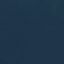
Land use / land cover class: SeaLake